Interaction volume radius: 5 \u00c5
Interaction volume height: 25 \u00c5
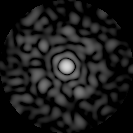
Disorder parameter: 0.827